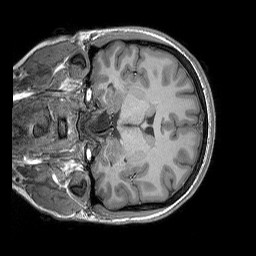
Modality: T1w
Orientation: coronal
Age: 23
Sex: female
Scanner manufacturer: siemens
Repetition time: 2.25 s
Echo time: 0.00302 s